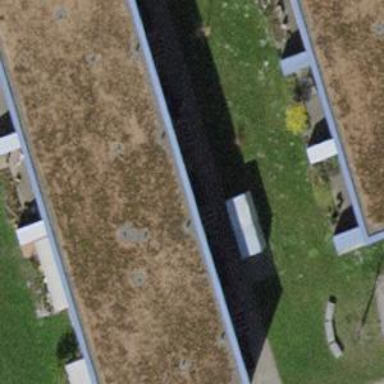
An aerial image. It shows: Terrace building.